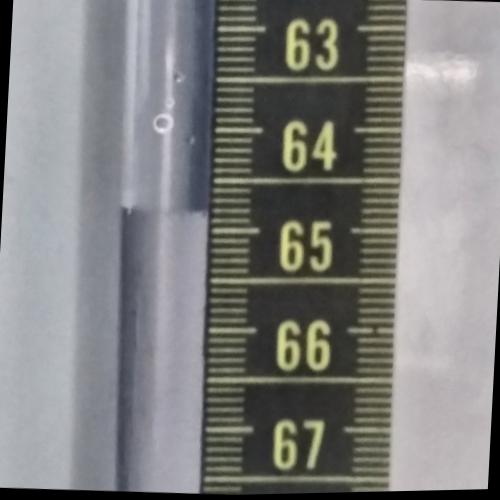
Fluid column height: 64.8 cm